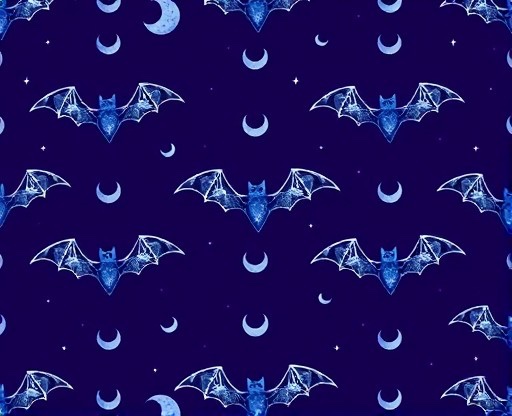
Category: Halloween